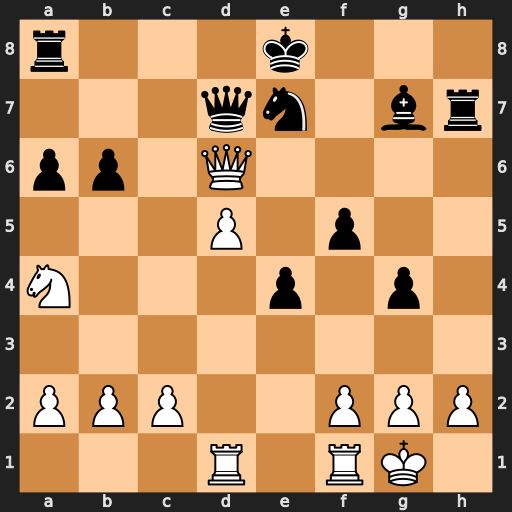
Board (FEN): r3k3/3qn1br/pp1Q4/3P1p2/N3p1p1/8/PPP2PPP/3R1RK1
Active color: w
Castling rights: q
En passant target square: -
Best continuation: Qxd7+ Kxd7 Nxb6+ Kd6 Nxa8